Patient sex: M
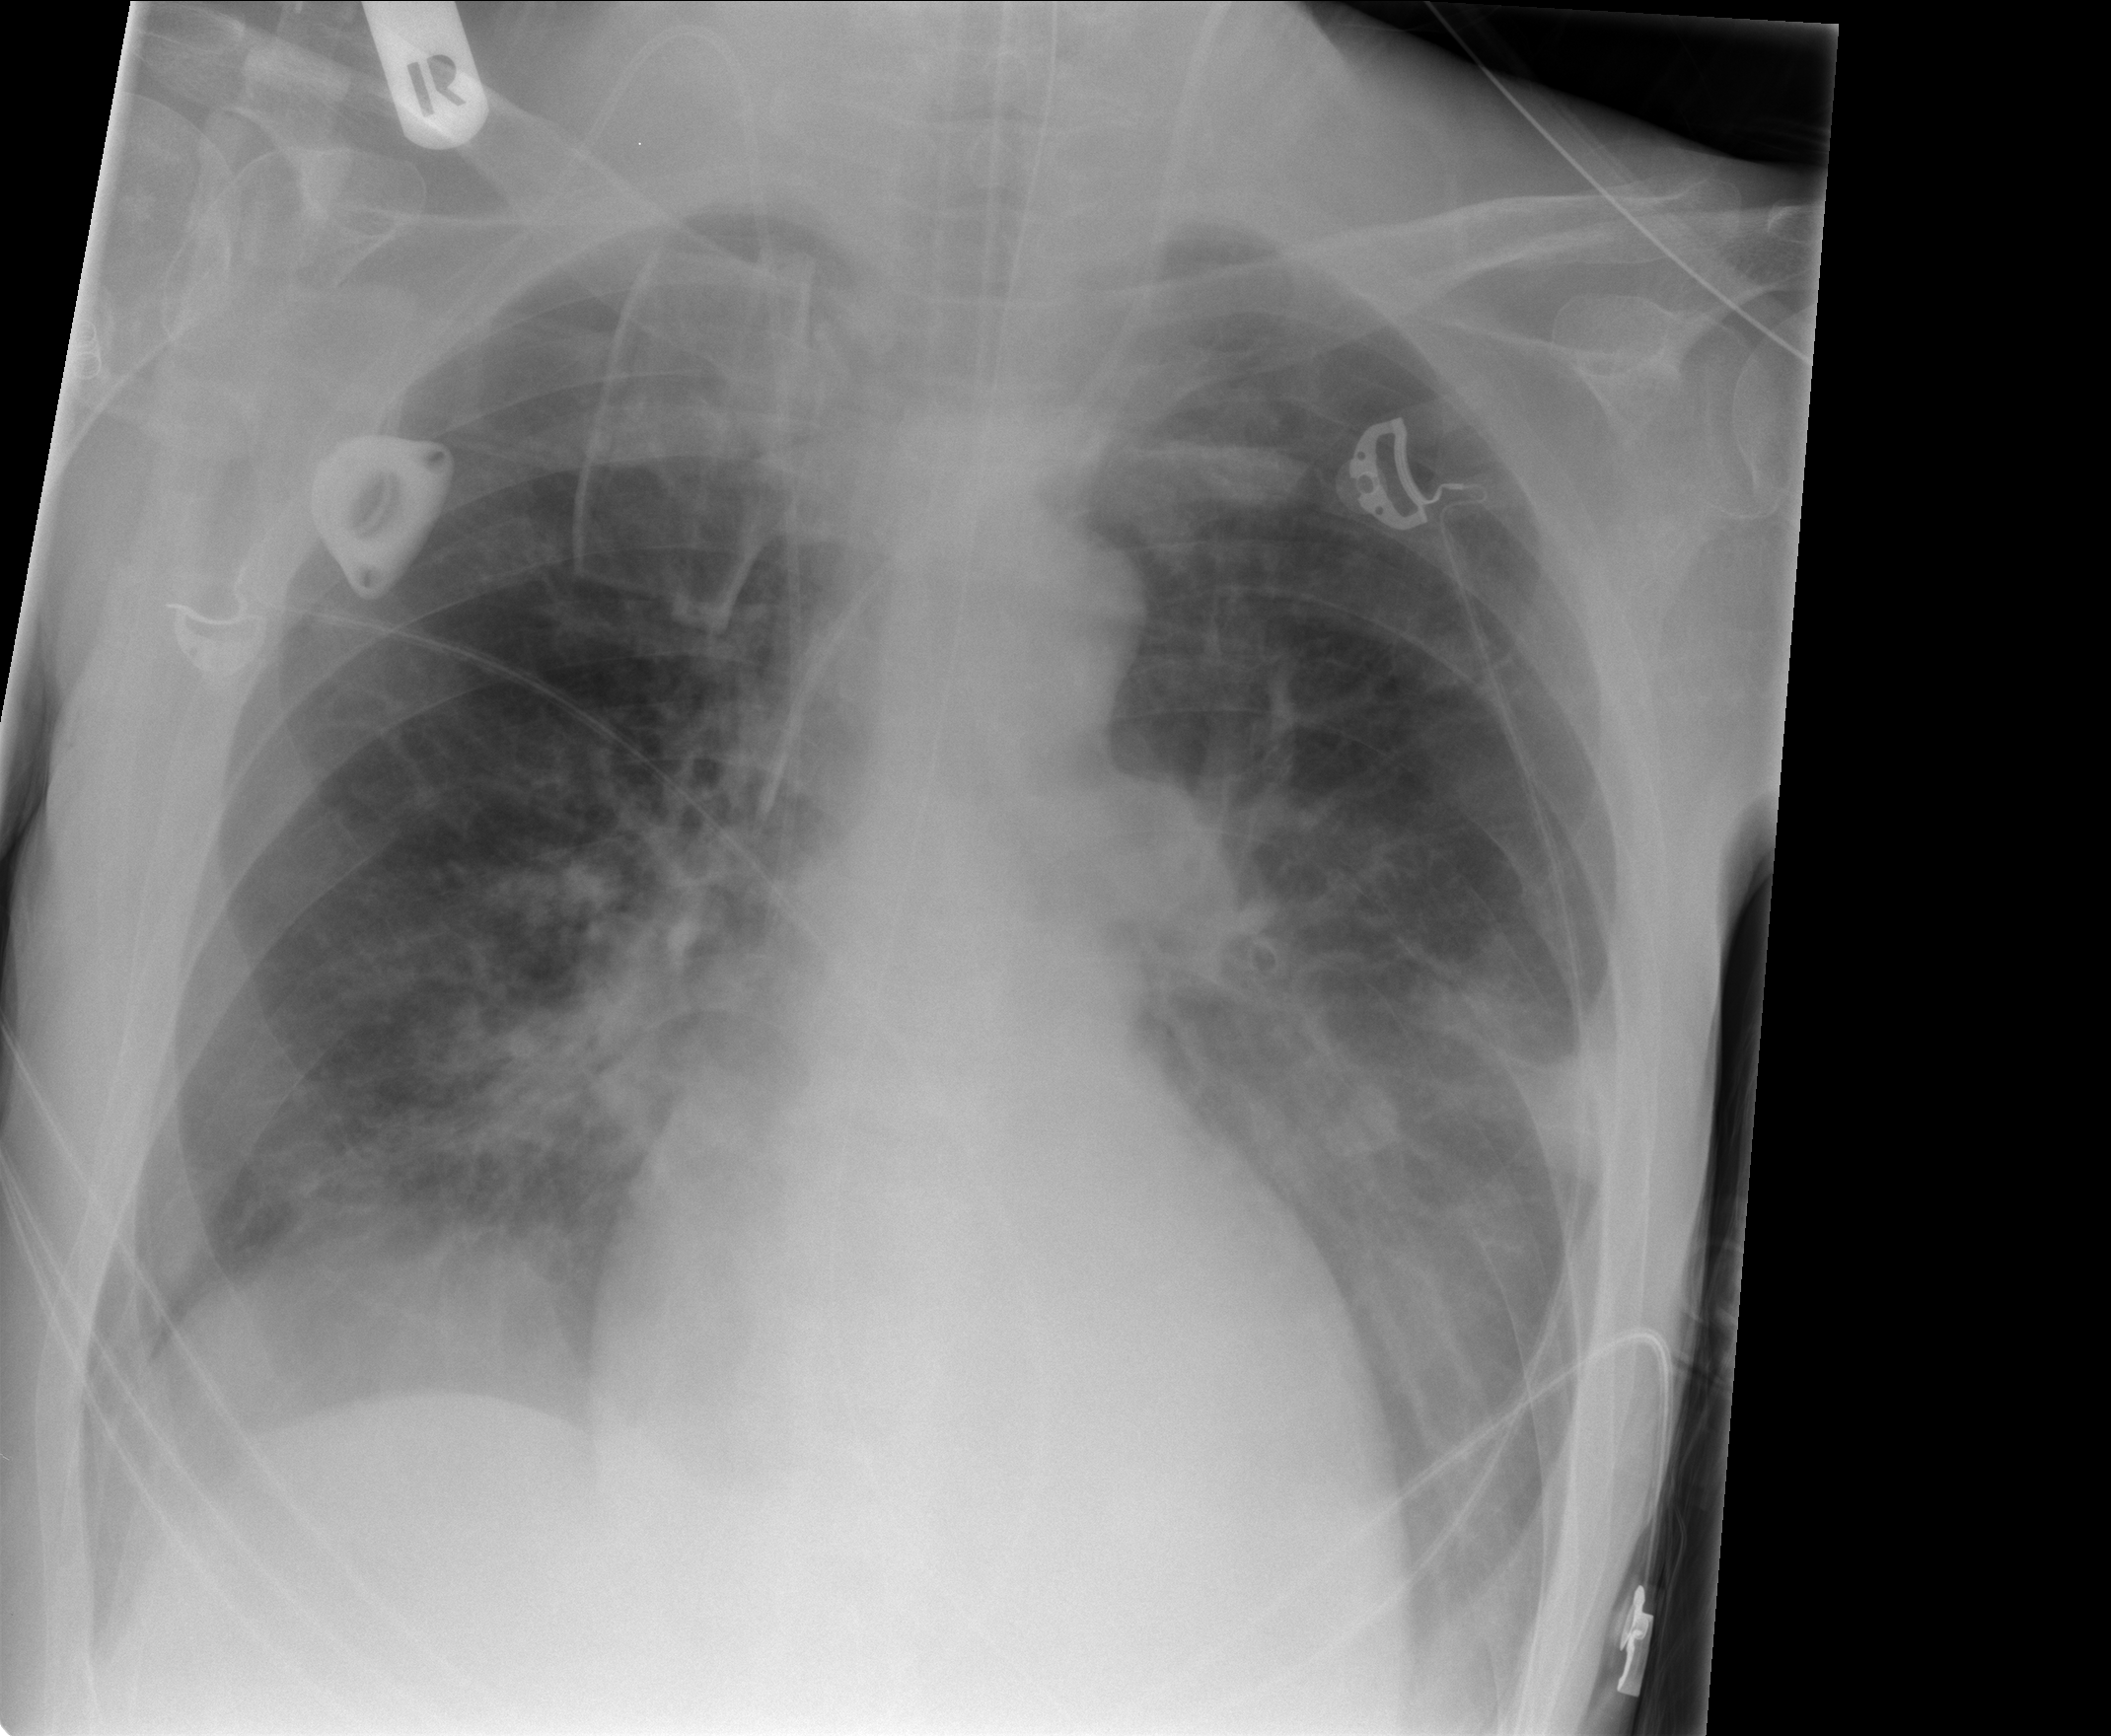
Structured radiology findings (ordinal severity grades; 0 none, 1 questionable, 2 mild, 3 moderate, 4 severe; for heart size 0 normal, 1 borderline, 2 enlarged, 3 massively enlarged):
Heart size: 0
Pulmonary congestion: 1
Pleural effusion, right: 0
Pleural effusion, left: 0
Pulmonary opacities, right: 2
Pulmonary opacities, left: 0
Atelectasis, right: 2
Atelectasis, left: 2